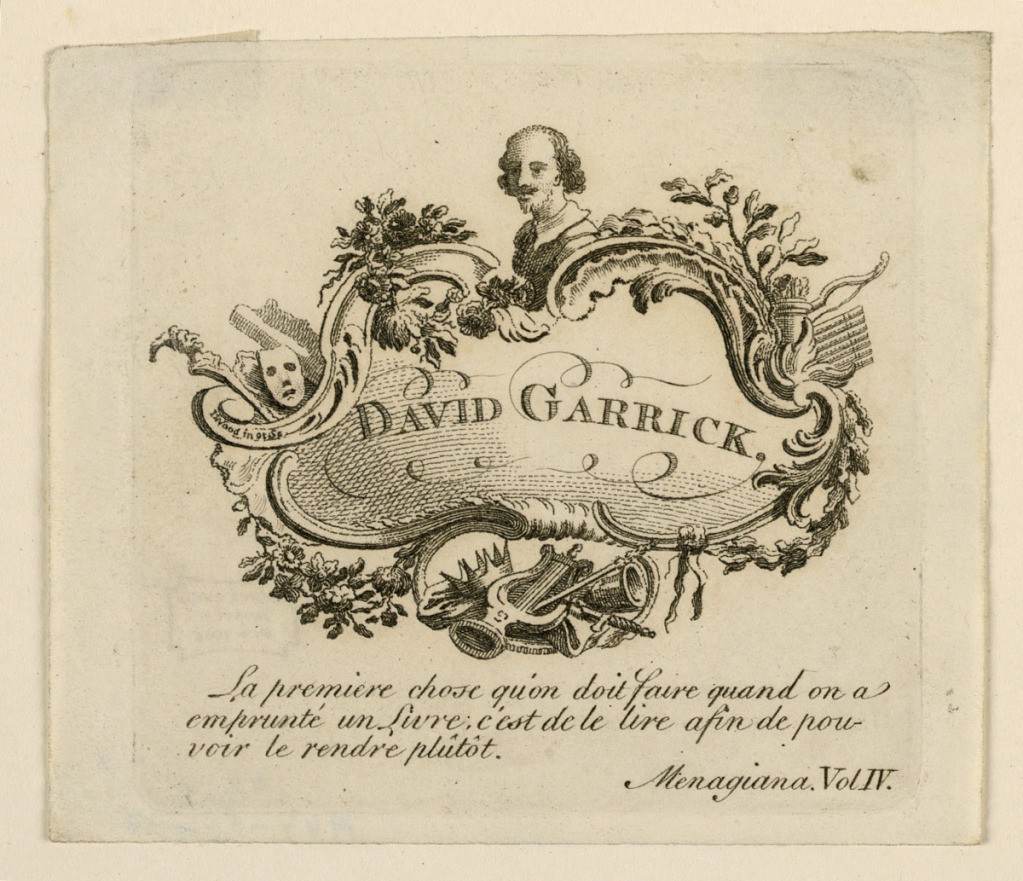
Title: Book-Plate of David Garrick (1717–1779)
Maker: John Wood, English, died ca. 1780
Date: ca. 1760
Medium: Etching on paper
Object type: Print
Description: Signed "I Wood in et sc" and showing the name of the actor in an escutcheon which is topped by a bust of Shakespeare. Underneath, a French sentence taken from the fourth volume of the "Menagiana", the conversations of Gilles Ménage (1613-1692) advising one to read a borrowed book immediately to be able to give it back as quickly as possible, beginning "La premiere chose."